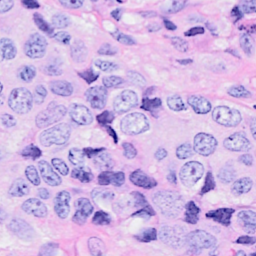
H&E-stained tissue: Breast